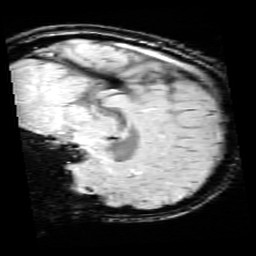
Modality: SWI
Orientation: sagittal
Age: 14
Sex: female
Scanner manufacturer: siemens
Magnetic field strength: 3 T
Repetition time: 0.027 s
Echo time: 0.02 s